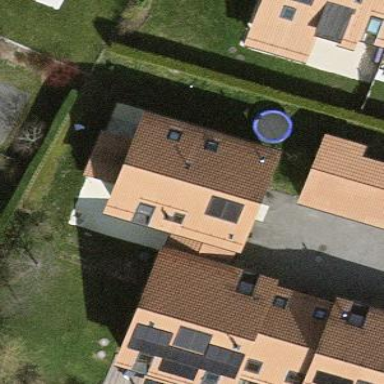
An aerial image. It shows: Simple and straightforward house.